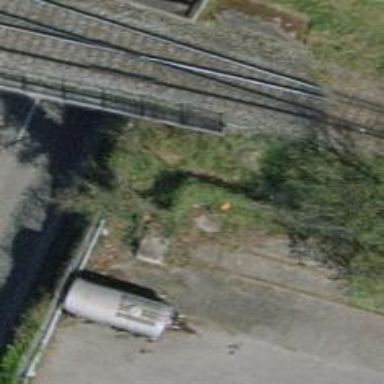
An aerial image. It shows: Railway buffer stop.